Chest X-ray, PA view. Patient: 38 years old, sex F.
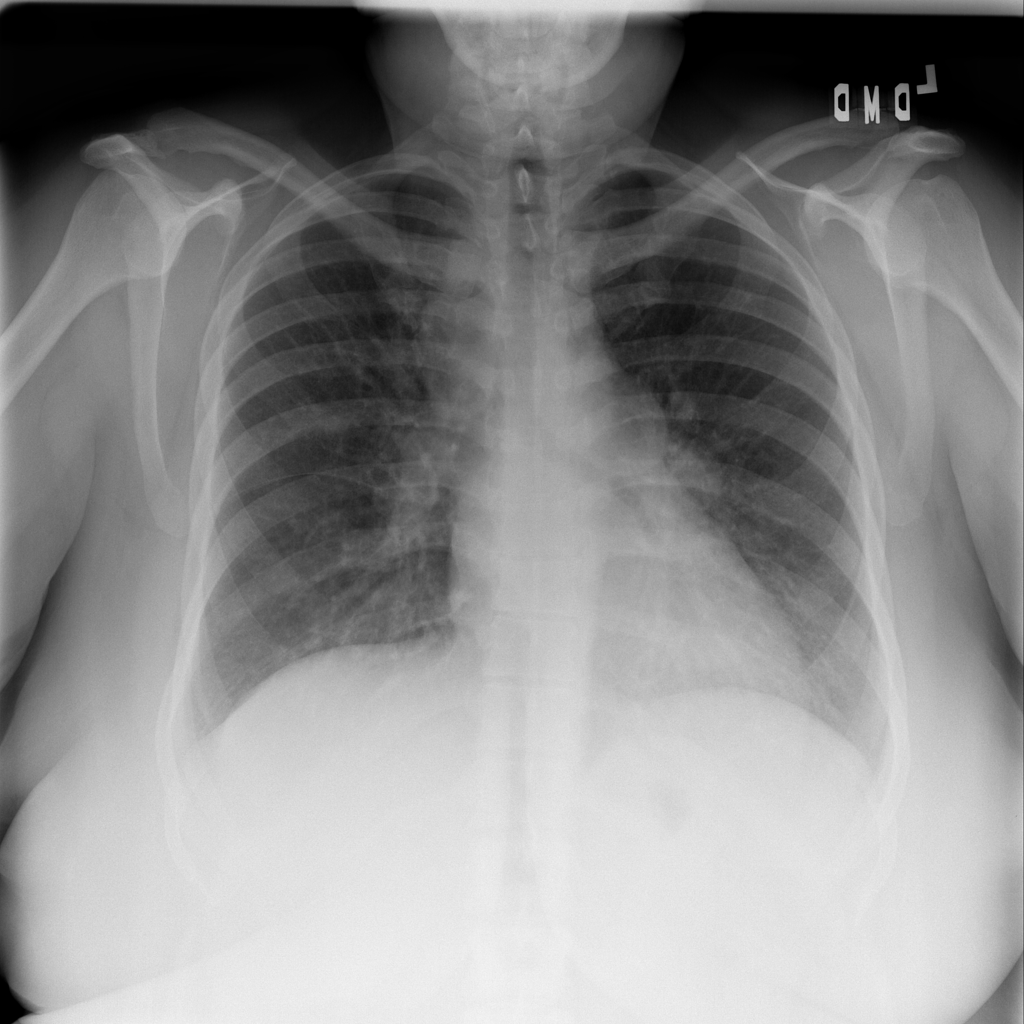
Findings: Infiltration